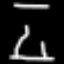
Label: hourglass